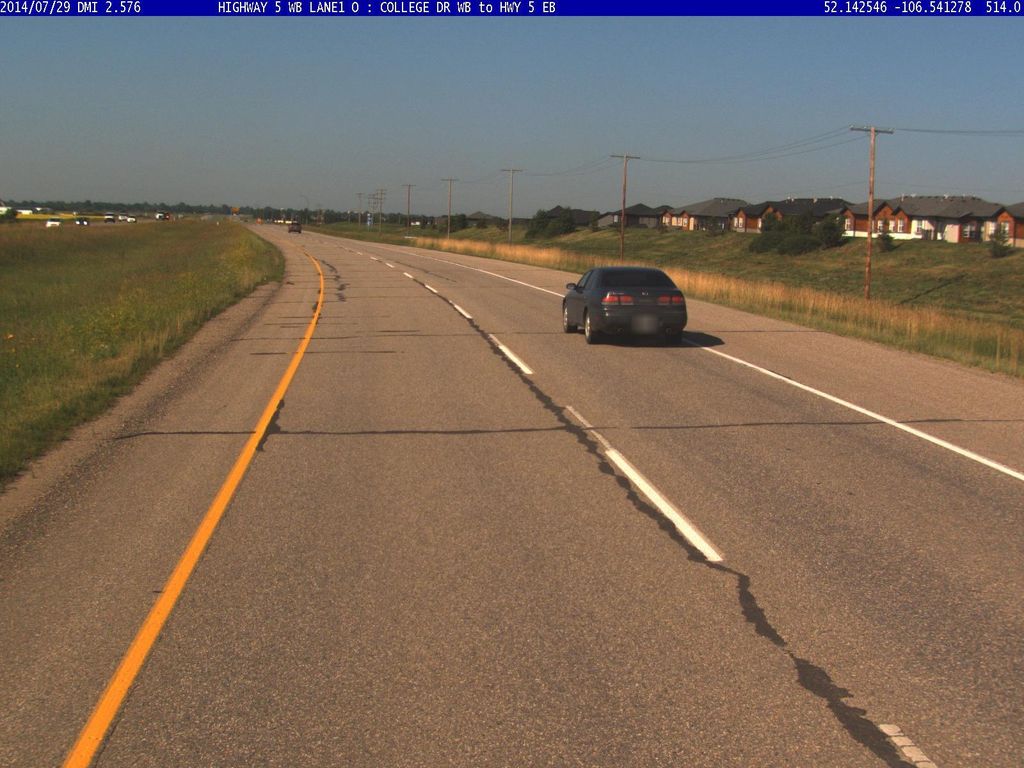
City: saskatoon